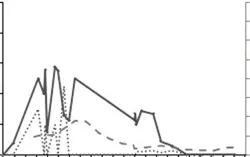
The percentage of totally and partially CD59-deficient red blood cells in patients 1-6 [(A-F), respectively]. For patients 1, 3, 5, and 6 who had intravascular hemolysis, the lactate dehydrogenase levels (LD) are shown at right on the Y-axis as values in relation to the upper limit of normal (A,C,E,F).
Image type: pathology (masson_trichrome)